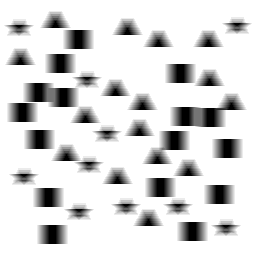
Squares: 16
Triangles: 16
Stars: 10
Total shapes: 42